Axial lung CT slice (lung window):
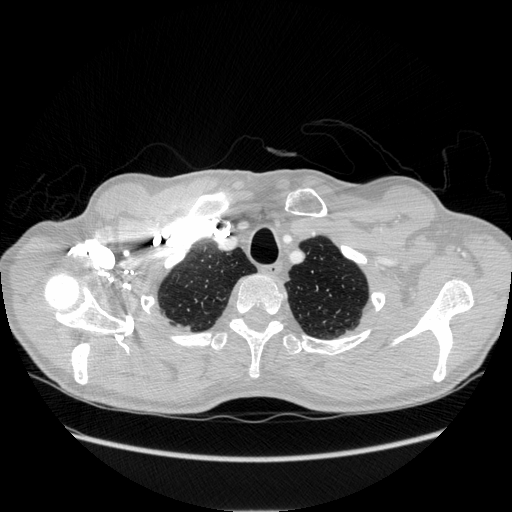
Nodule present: no